Interaction volume radius: 5 \u00c5
Interaction volume height: 10 \u00c5
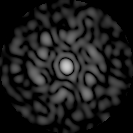
Disorder parameter: 0.7971